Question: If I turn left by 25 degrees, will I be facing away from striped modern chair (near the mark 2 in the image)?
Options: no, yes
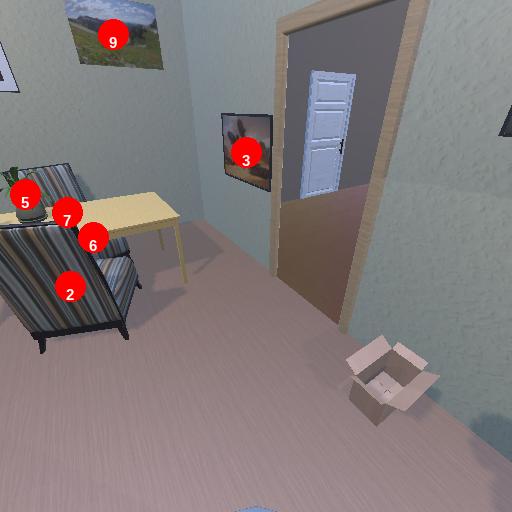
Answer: no